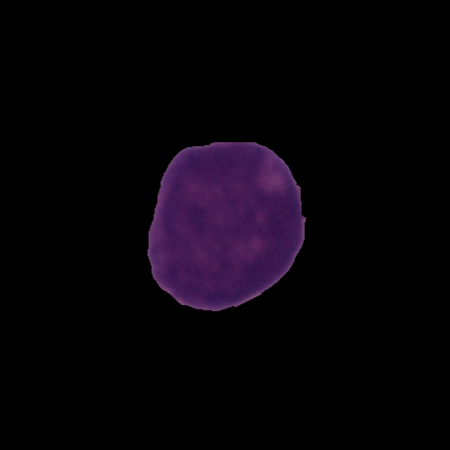
Label: cancer